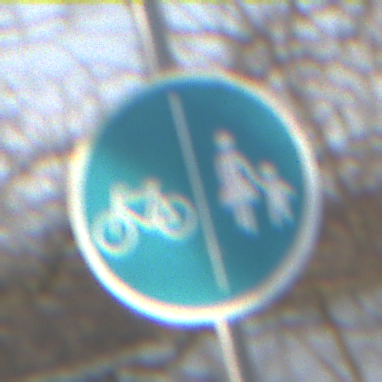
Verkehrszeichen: GetrennterRadUndGehwegRadwegLinks
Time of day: MorningAfternoon
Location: Outdoor (Nature)
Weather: PartlyCloudy
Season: NotSpecified
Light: Natural